Question: I have a 'viewController' where people need to fill in some 'textfields'. When people tap on the green spot they navigate to another view to make a little signature and then they come back.

The problem I'm having here is that when the user come back after that they entered their signature. My values from my textfields are gone.
Like you can see only the textfields with a * are obliged. I've tried putting those values in a 'NSDictionary' and store them in 'NSUserdefaults'. But when I don't fill up every textfield I get this error.
'''
Terminating app due to uncaught exception 'NSInvalidArgumentException', reason: '*** setObjectForKey: object cannot be nil (key: naam)'
'''
What is the best way to solve this problem ?
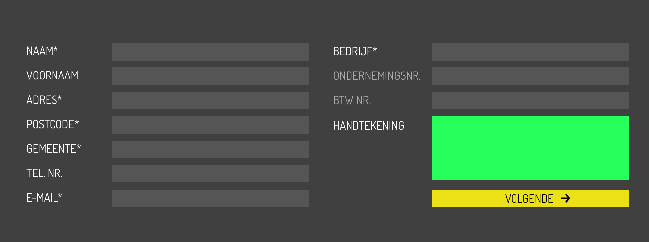
Answer: Add these 'methods' to use when 'store temporary data' in 'Temp Directory' and 'retrieve' from it
'''
#pragma mark
#pragma mark Data Save
// need a path
- (NSString *)getArrayPath
{
//NSString* path = [NSSearchPathForDirectoriesInDomains(NSDocumentDirectory, NSUserDomainMask, YES) lastObject];
return [NSTemporaryDirectory() stringByAppendingPathComponent:@"temp.dat"];
}
// save an array
- (void)saveVideoData:(NSMutableArray*)data
{
[NSKeyedArchiver archiveRootObject:data toFile:[self getArrayPath]];
}
// get that array back
- (NSMutableArray *)loadSavedData
{
return [NSKeyedUnarchiver unarchiveObjectWithFile:[self getArrayPath]];
}
'''
Save values : For ex.
'''
//create array
NSMutableArray *arrValues = [NSMutableArray arrayWithObjects:txt1.text,txt2.text,txt3.text,nil];
[self saveVideoData:arrValues];
'''
Get Values : For ex.
'''
NSMutableArray *arrValues = [self loadSavedData];
'''
By Add above methods in 'another view controller' u can get 'data values' 'there' also.